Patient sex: M
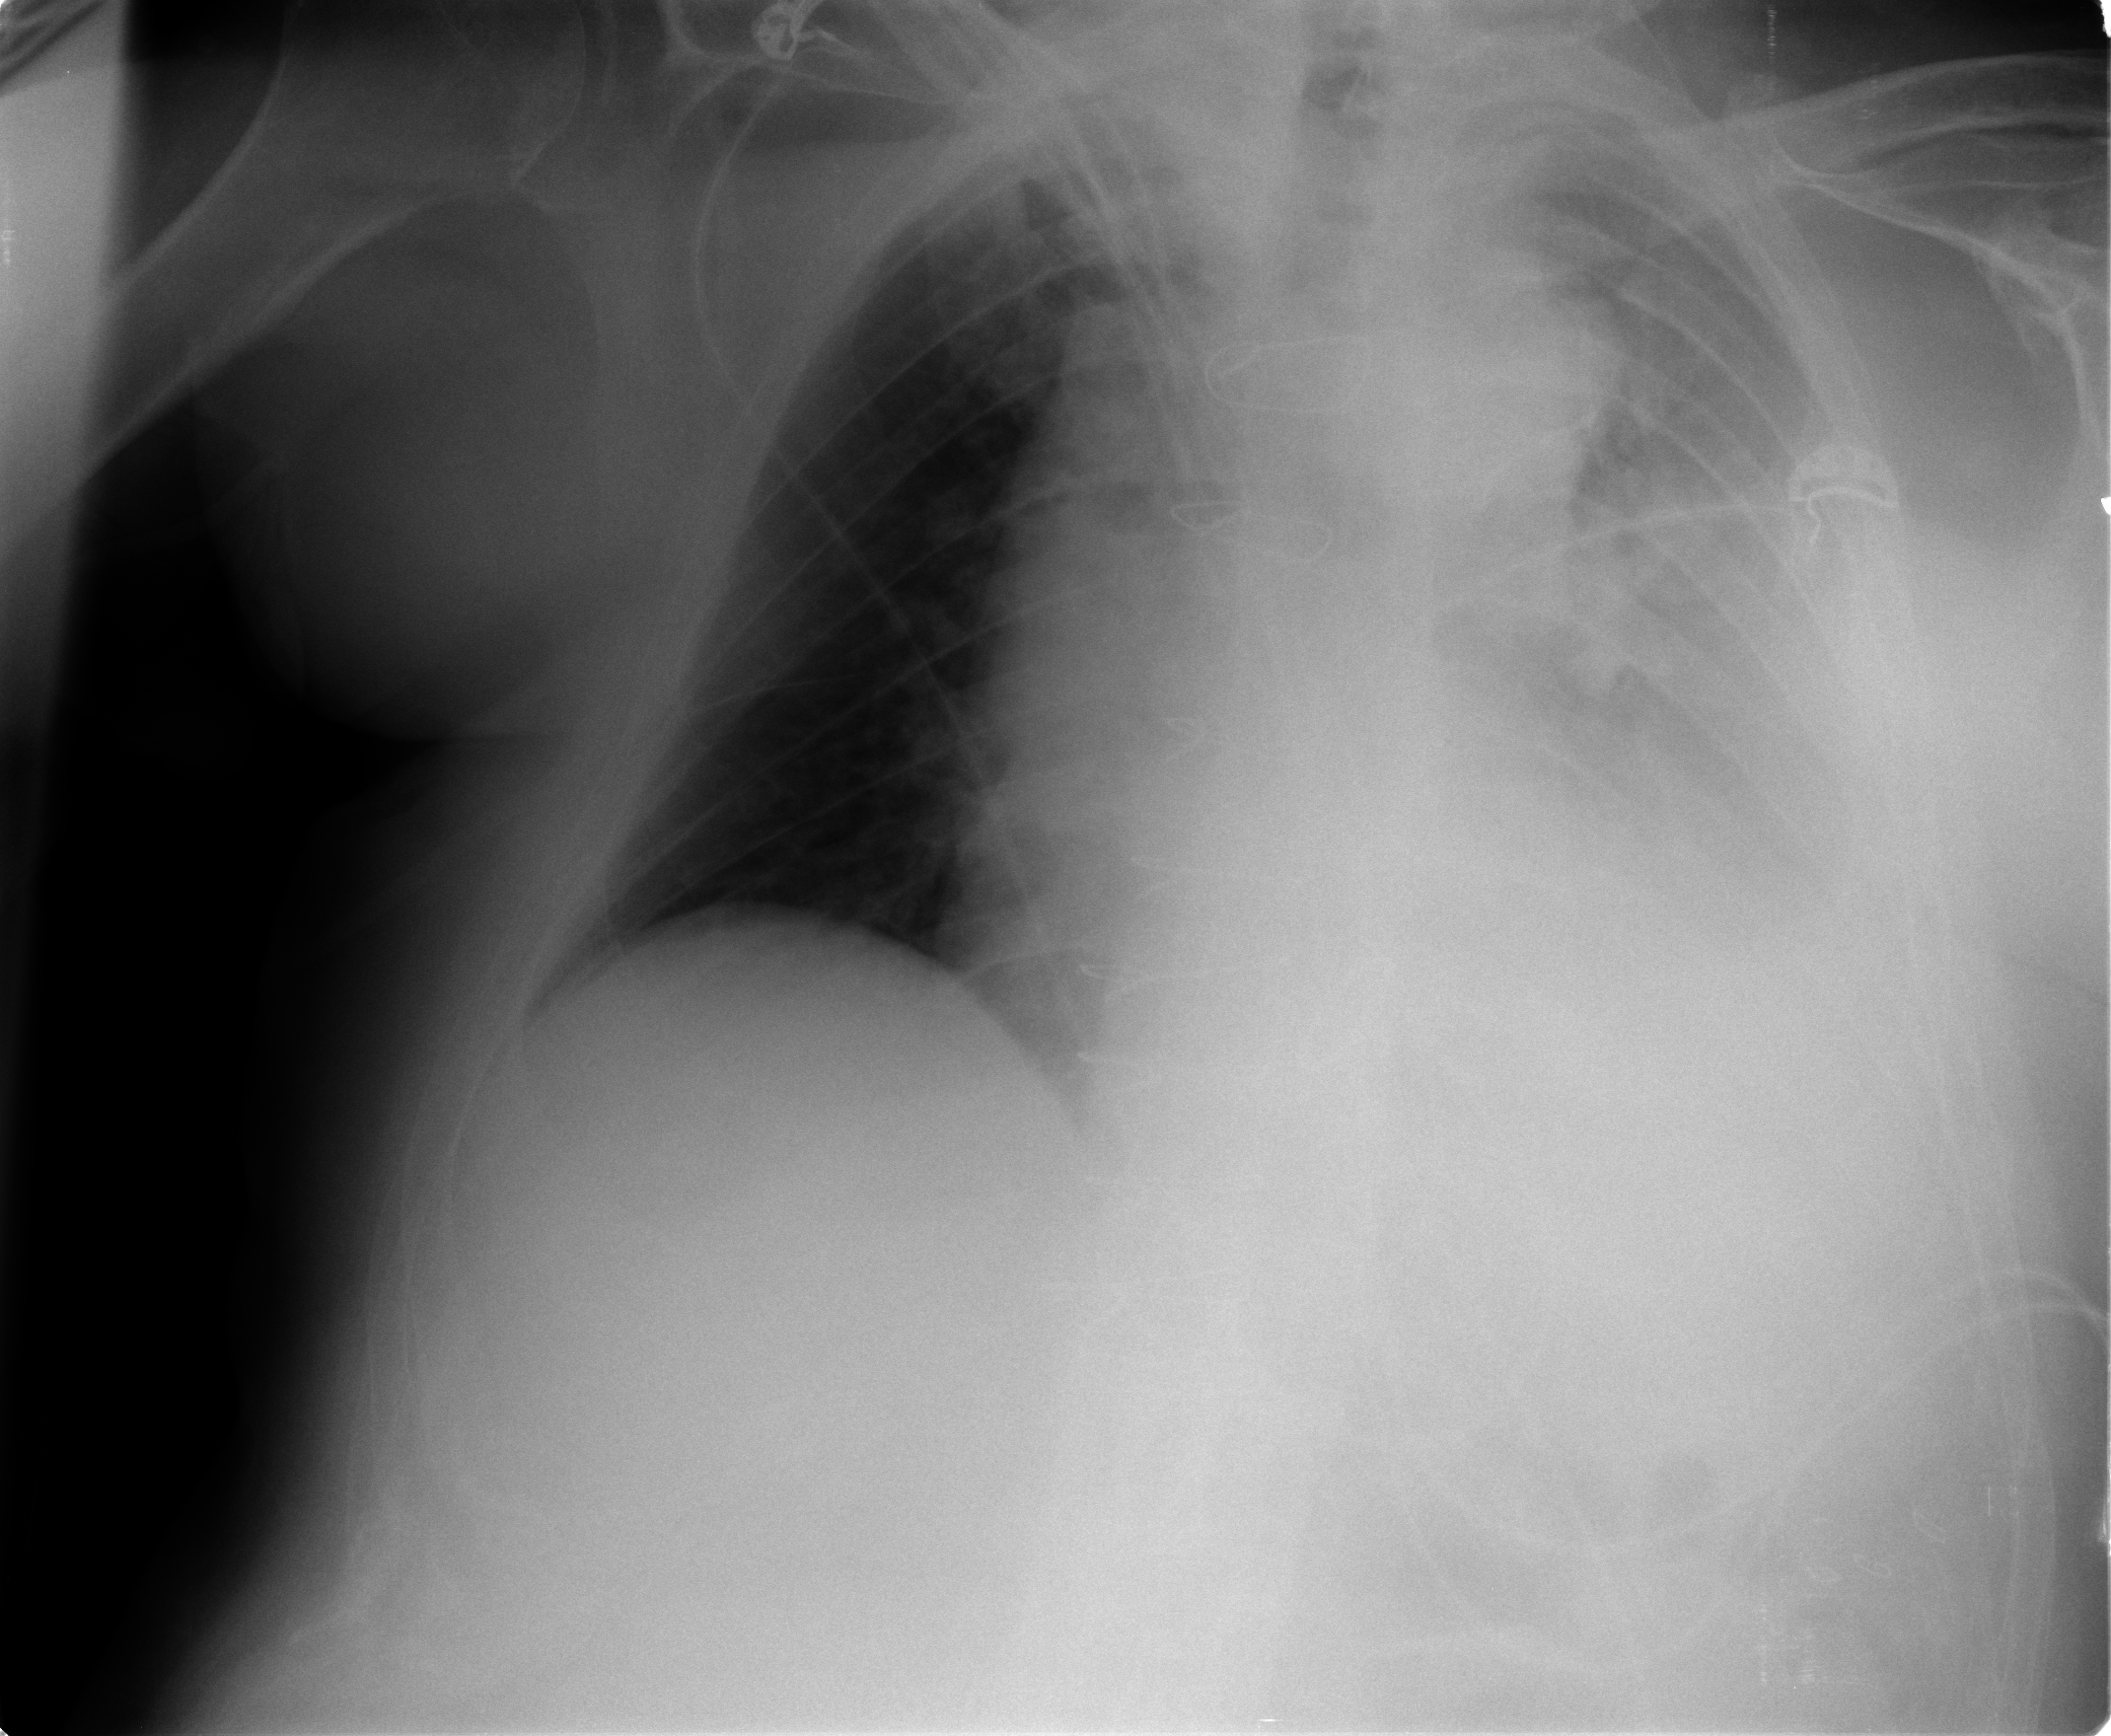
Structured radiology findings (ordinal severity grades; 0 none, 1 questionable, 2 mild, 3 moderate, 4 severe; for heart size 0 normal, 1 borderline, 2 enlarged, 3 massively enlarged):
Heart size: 2
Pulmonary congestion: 2
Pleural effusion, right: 0
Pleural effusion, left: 3
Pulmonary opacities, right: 0
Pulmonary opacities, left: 2
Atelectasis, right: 0
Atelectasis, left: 3